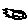
Label: fish